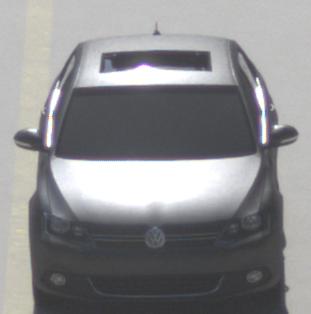
Make: VW
Model: Jetta 1.2 TSI
Detailed model: Jetta (IV)
Model produced from: 2011/01
Model produced until: 2014/08
Doors: 4
Color: gray
Road condition: dry road
Daytime: morning or afternoon
Contrast: high contrast